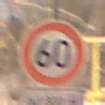
Verkehrszeichen: Geschwindigkeit60
Zusatzzeichen unten: LaengeEinerStrecke5
Umgebung: Outdoor, Urban
Tageszeit: Night
Wetter: Overcast
Licht: Artificial
Jahreszeit: Winter
Kontrast: MediumContrast